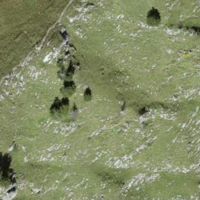
EUNIS habitat code: 23
Species observed at this site:
Pyrrhocorax graculus
Allium victorialis